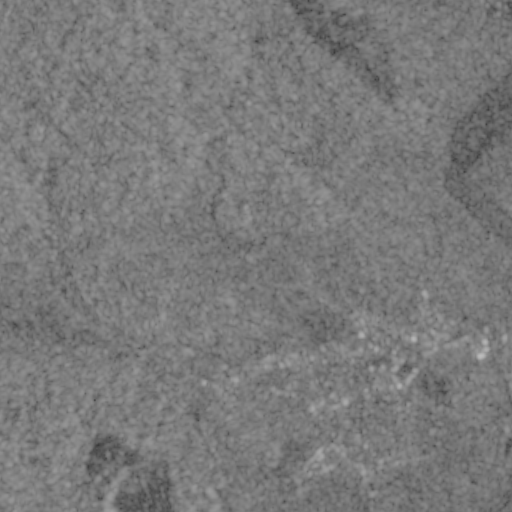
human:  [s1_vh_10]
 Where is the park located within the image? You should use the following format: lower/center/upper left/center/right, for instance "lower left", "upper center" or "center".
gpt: The park is located in the lower right of the image.
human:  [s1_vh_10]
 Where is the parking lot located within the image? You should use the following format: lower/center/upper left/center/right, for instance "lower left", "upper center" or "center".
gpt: The parking lot is located in the lower right of the image.
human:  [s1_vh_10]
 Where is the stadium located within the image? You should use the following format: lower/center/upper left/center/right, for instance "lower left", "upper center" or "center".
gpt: The stadium is located in the lower right of the image.
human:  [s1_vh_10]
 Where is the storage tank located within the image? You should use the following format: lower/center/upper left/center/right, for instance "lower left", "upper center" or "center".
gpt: The storage tank is located in the upper right of the image.
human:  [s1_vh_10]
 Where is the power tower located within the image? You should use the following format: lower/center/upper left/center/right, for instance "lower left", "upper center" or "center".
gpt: There is no power tower in the image.

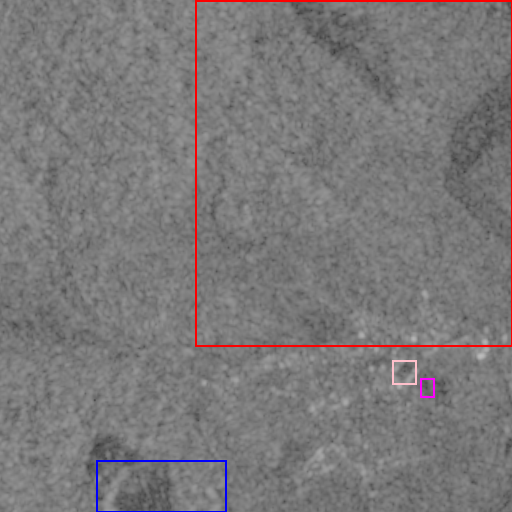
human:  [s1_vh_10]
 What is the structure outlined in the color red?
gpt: The structure outlined in red is a crop field.
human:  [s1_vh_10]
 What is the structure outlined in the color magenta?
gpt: The structure outlined in magenta is a park.
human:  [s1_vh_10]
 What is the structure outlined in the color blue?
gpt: The structure outlined in blue is a quarry.
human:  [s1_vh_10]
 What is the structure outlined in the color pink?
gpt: The structure outlined in pink is a stadium.
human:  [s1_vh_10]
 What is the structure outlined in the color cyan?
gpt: There is no cyan outline.